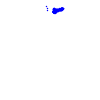
Particle: electron